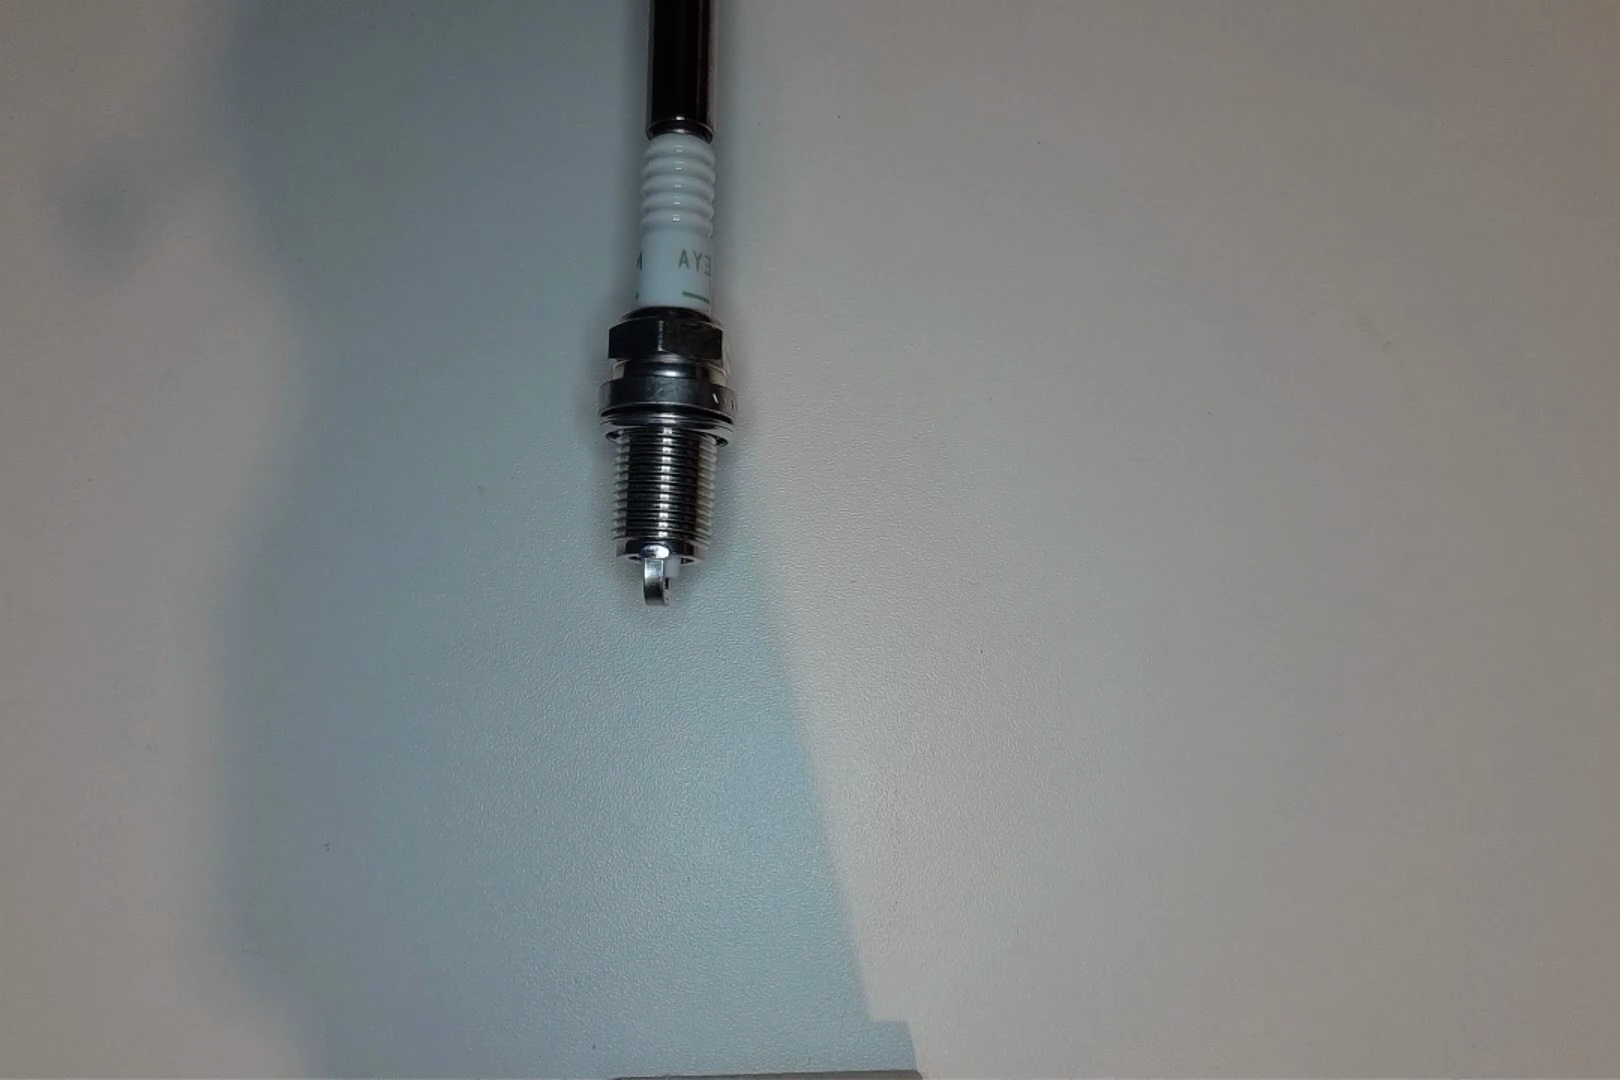
Label: no anomaly